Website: bh-photo
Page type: cart
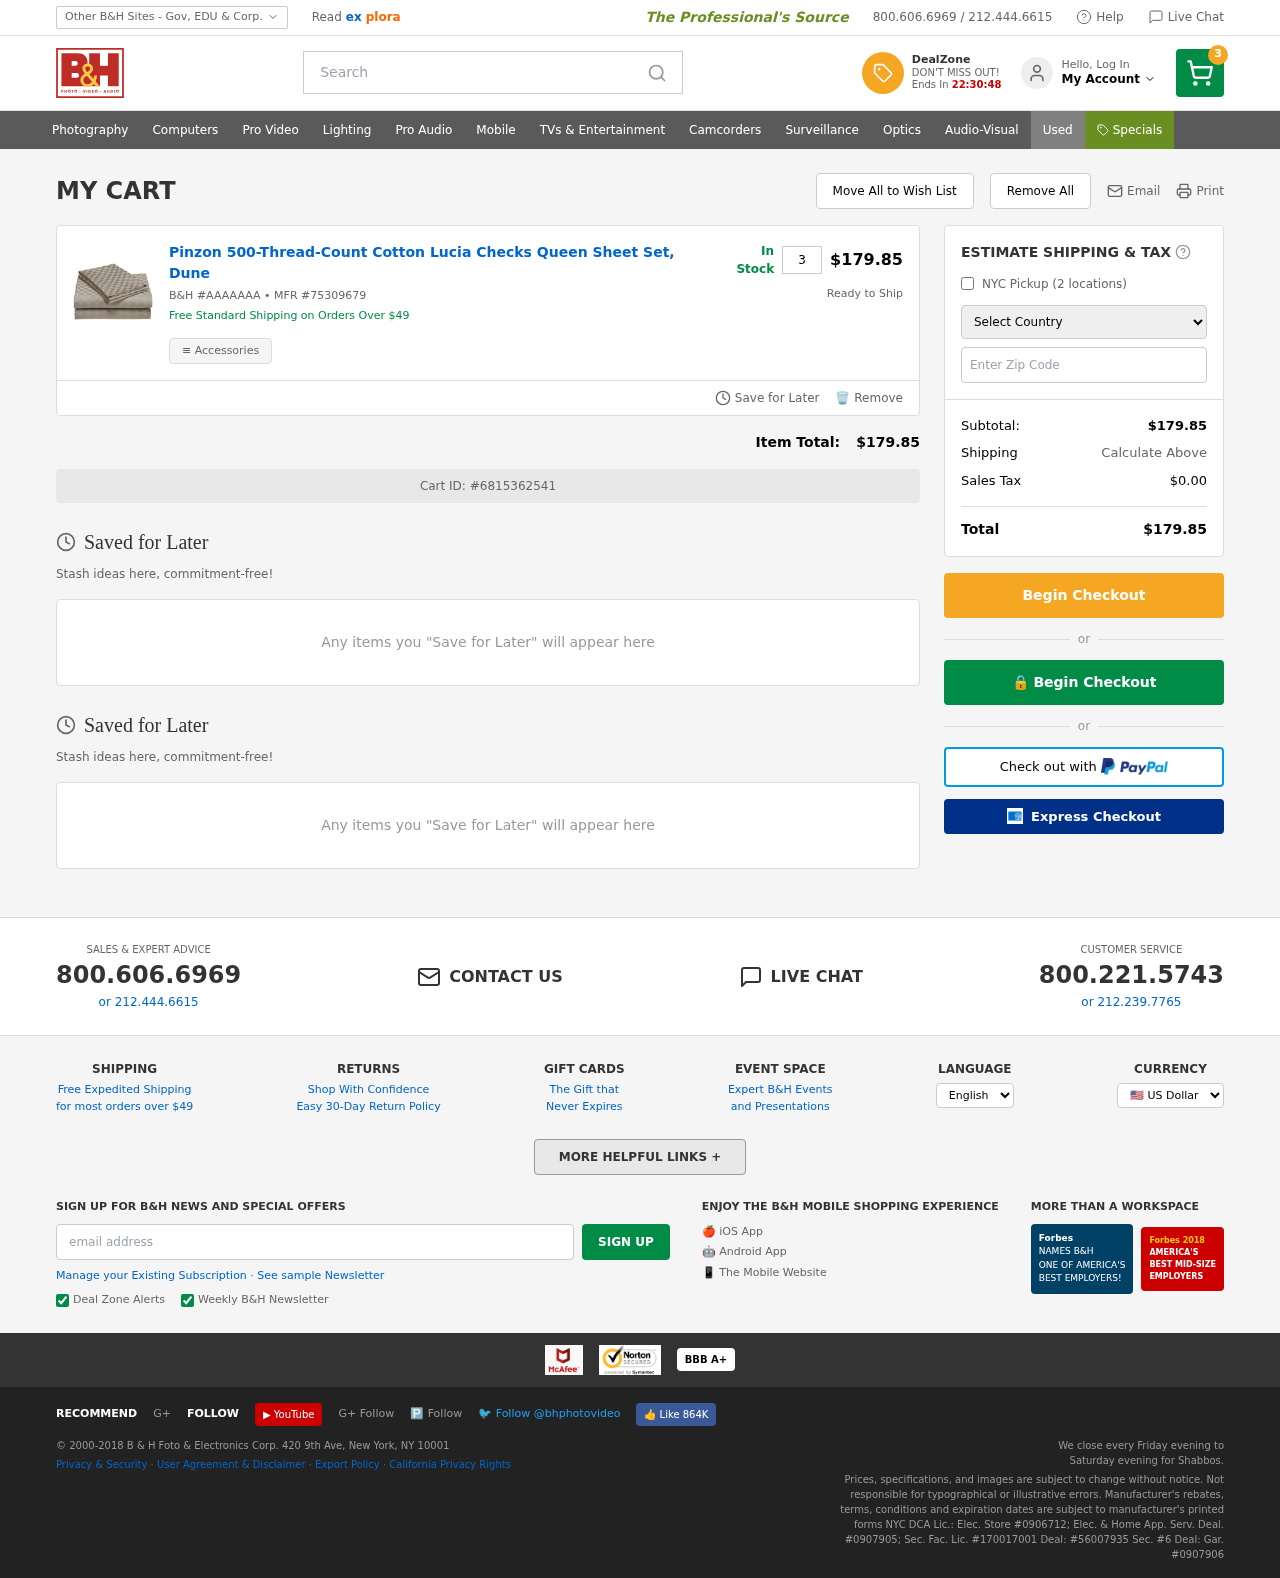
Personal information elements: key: PII_COUNTRY
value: United States
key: PII_EMAIL
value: jasonpope@yahoo.com
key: PII_POSTCODE
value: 20396
Product elements: key: PRODUCT1_NAME
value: Pinzon 500-Thread-Count Cotton Lucia Checks Queen Sheet Set, Dune
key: PRODUCT1_QUANTITY
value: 3
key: PRODUCT1_SKU
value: AAAAAAA
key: PRODUCT1_MFR
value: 75309679
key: PRODUCT1_SUBTOTAL
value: $179.85
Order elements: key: ORDER_NUM_ITEMS
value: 3
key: ORDER_SUBTOTAL
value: $179.85
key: ORDER_ID
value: #6815362541
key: ORDER_TAX
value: $0.00
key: ORDER_TOTAL
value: $179.85
Search elements: key: HEADER_SEARCH
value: Search